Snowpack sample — Buffalo Mountain, Silverthorne, Colorado, USA (2/22/26, 2:02 PM MST)
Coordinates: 39.622, -106.113
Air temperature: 33 °F
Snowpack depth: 63 cm
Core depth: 20 cm
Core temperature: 24.8 °F
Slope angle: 11°, slope face: 116°
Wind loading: low
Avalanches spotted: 0
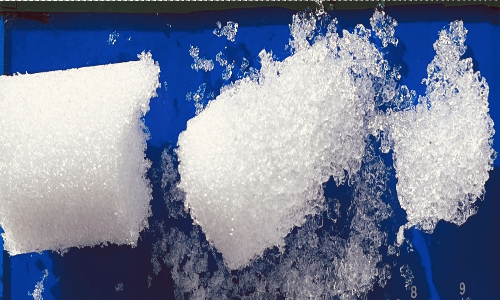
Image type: core
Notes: In a firebreak similar to site 1, minimal wind loading with no spotted avalanches (not many faces in view though)